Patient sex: F
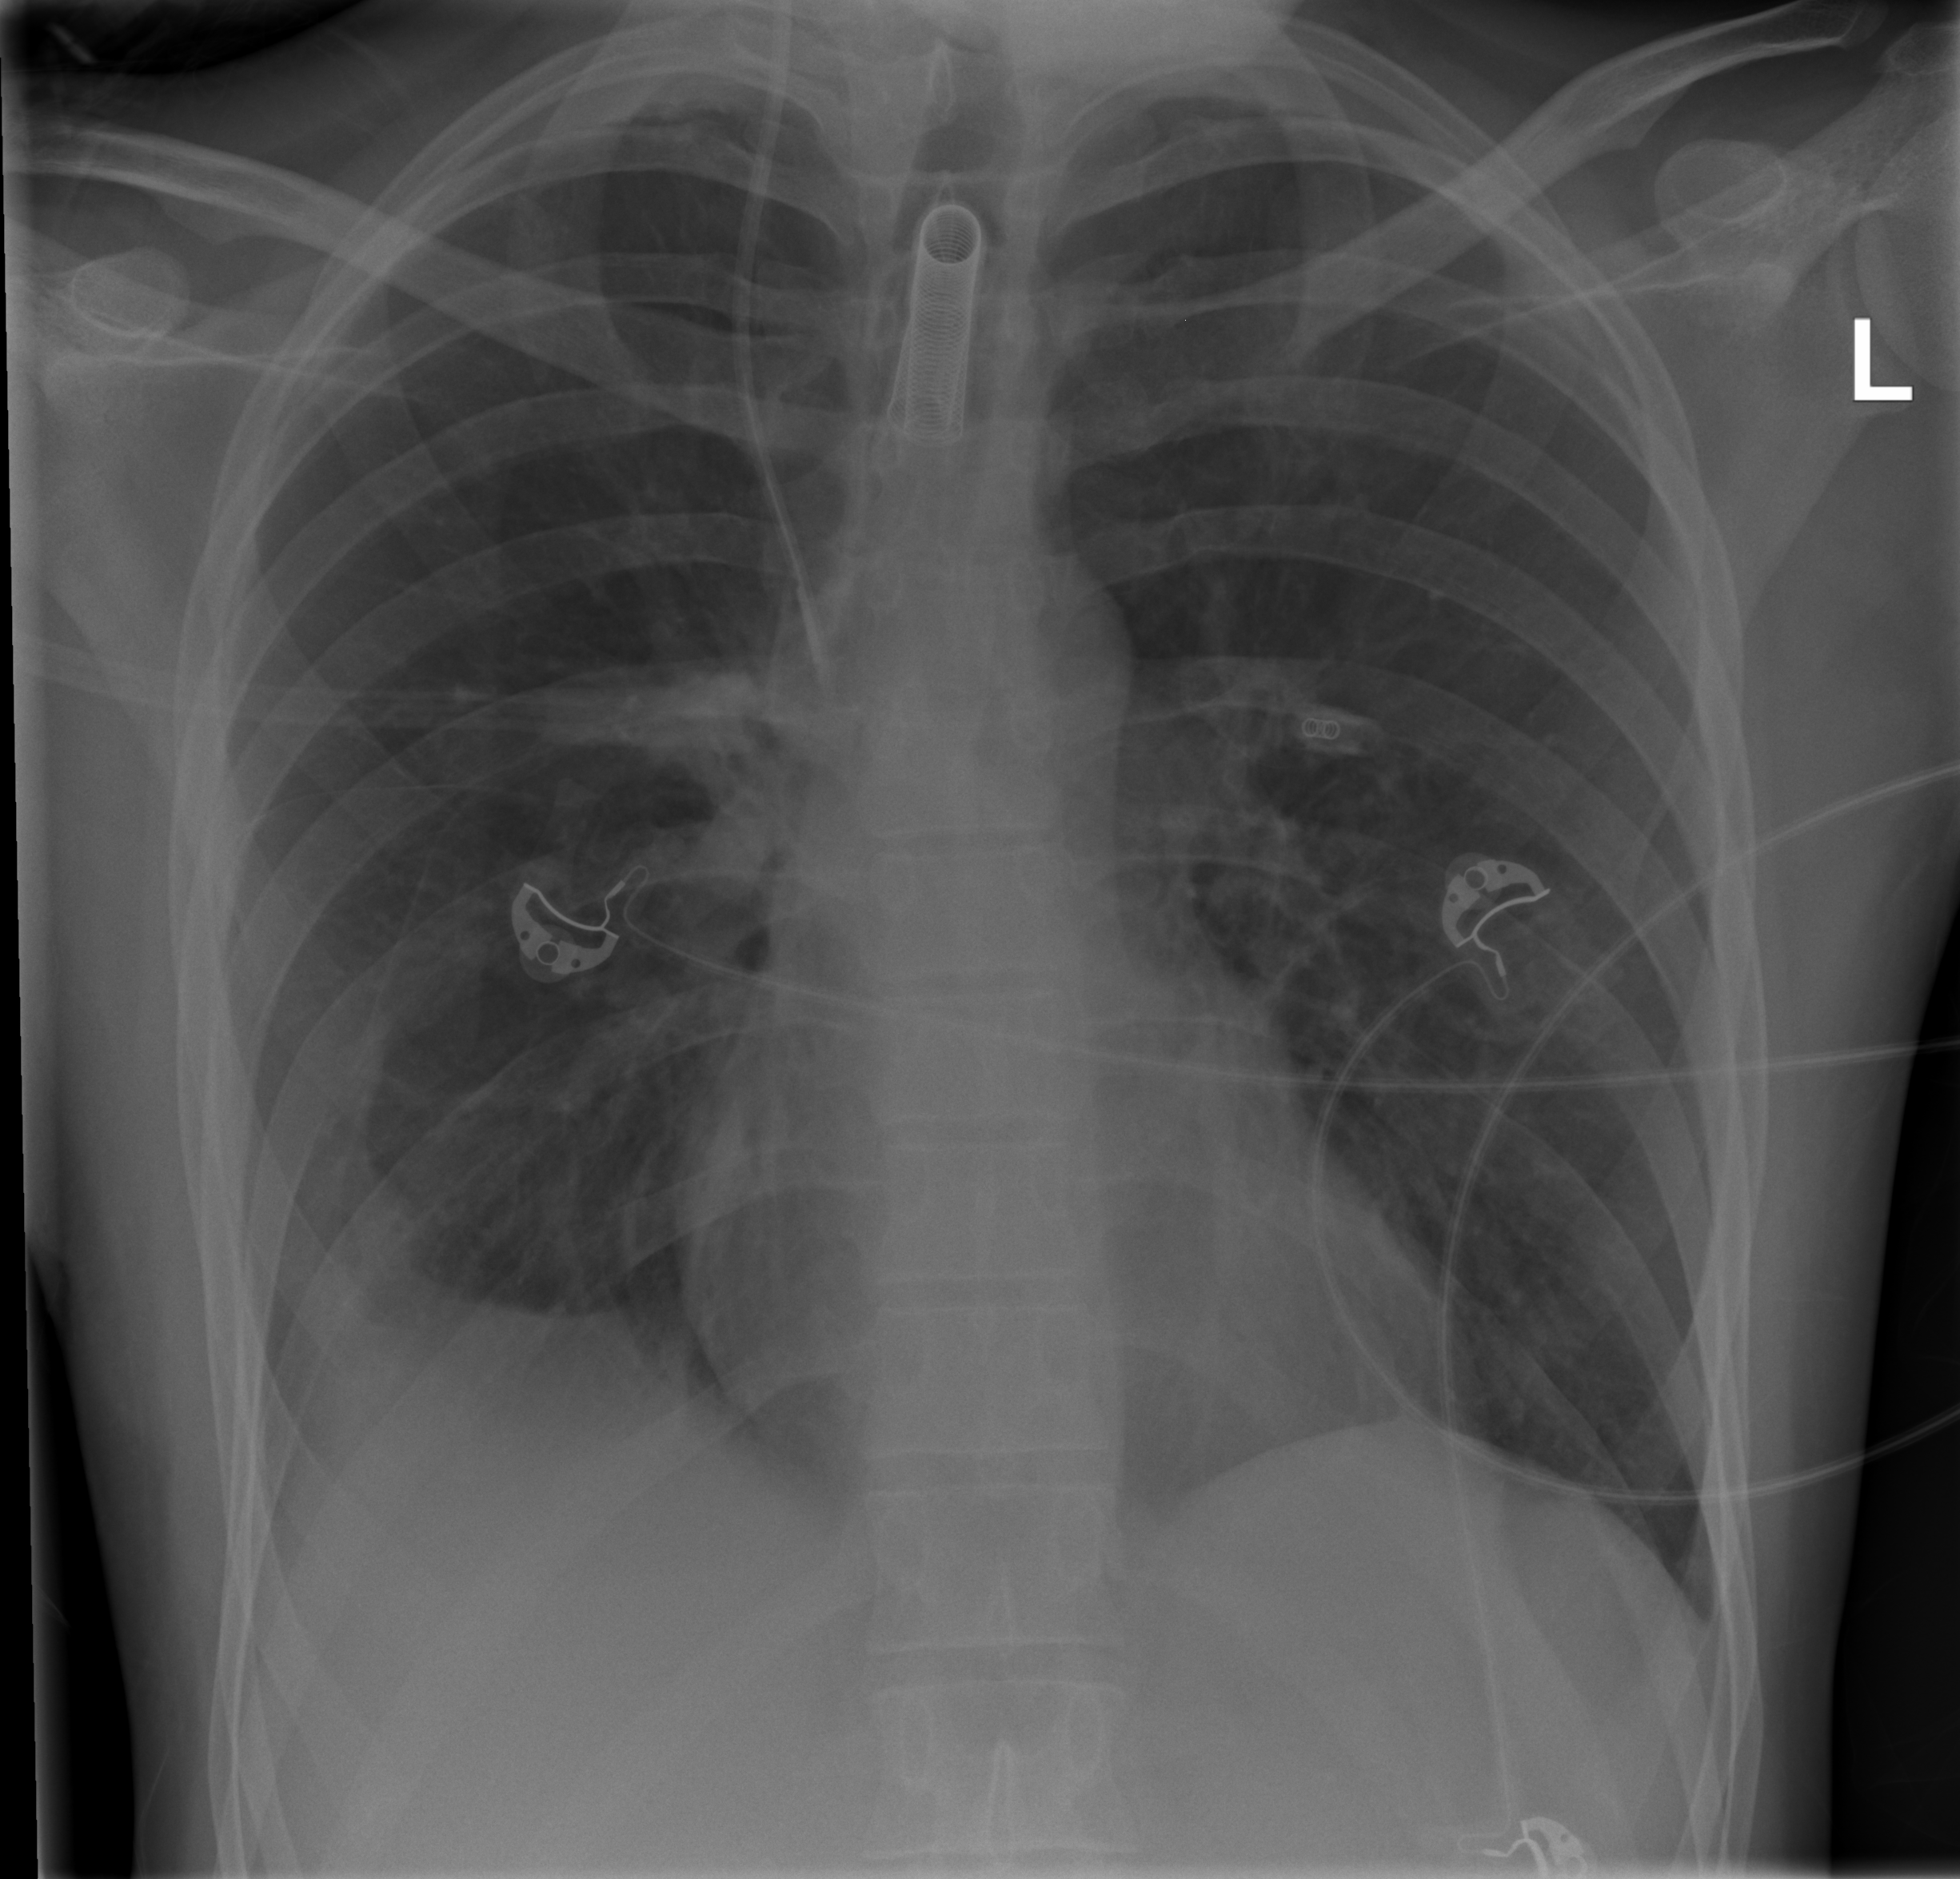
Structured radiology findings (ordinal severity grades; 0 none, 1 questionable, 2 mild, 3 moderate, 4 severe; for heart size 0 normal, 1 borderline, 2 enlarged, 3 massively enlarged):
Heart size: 0
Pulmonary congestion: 0
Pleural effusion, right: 2
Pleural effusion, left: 0
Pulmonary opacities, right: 0
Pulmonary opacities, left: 0
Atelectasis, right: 2
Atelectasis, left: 0